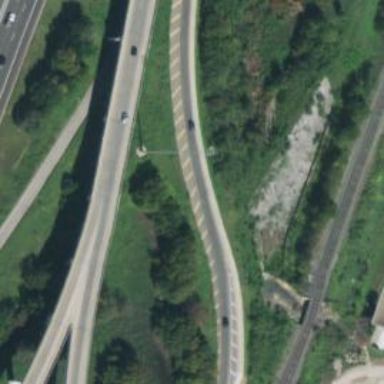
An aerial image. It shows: Secondary road with asphalt surface and frontage road.